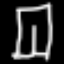
Label: pants